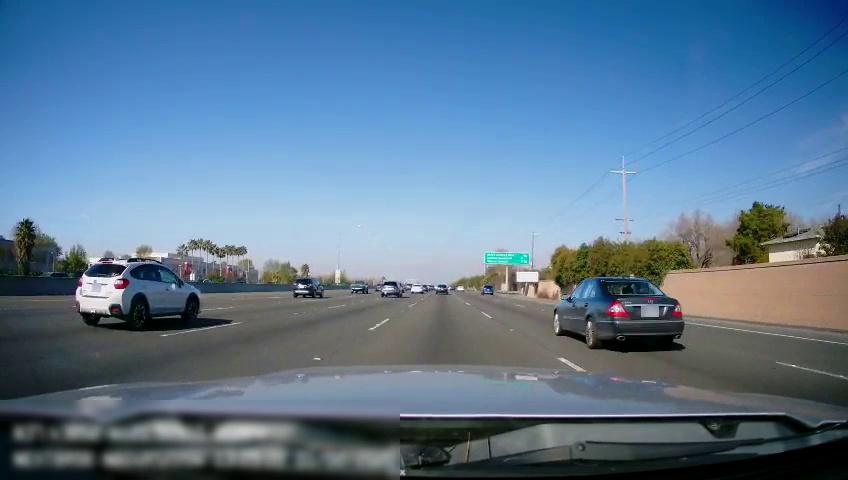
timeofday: Day
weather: Sunny
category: Vehicles | Car
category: Drivable Space
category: Vehicles | Car
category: Vehicles | SUV
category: Vehicles | SUV
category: Vehicles | Truck
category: Vehicles | Car
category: Vehicles | SUV
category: Vehicles | SUV
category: Vehicles | SUV
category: Lanes | Alternate Lane
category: Lanes | Alternate Lane
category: Lanes | Alternate Lane
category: Lanes | Current Lane
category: Lanes | Alternate Lane
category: Lanes | Alternate Lane
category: Lanes | Alternate Lane
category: Lanes | Alternate Lane
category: Traffic | Signs
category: Traffic | Signs